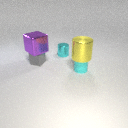
small gray metal cube to the left of small cyan rubber cylinder